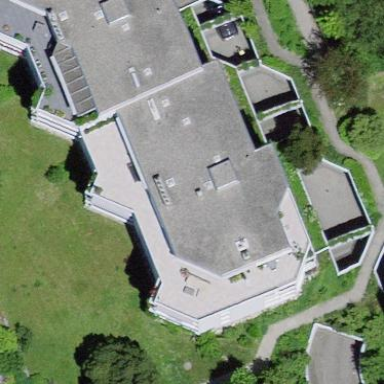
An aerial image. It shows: Flat-roofed apartment building.